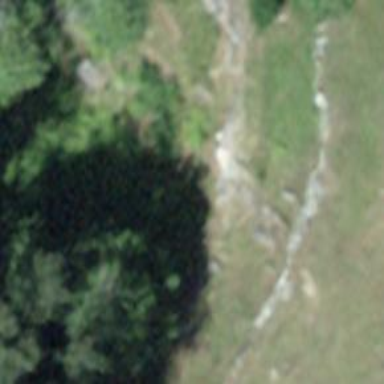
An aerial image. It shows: Path on the ground.